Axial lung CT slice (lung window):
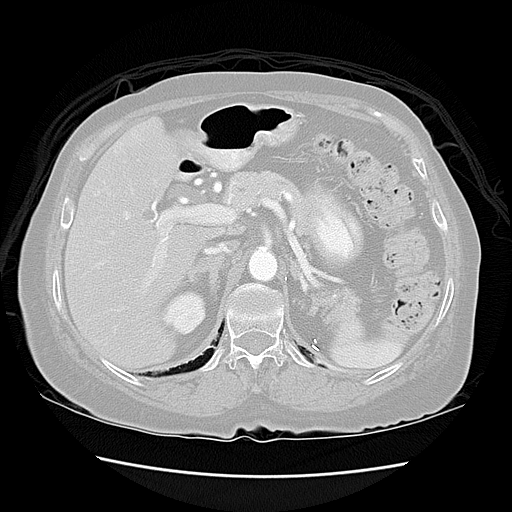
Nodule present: no